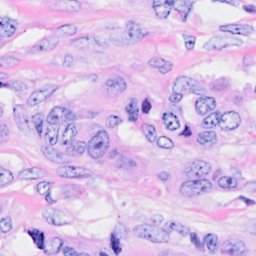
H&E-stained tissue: Breast